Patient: sex F, age 29
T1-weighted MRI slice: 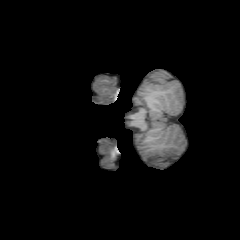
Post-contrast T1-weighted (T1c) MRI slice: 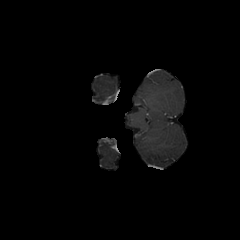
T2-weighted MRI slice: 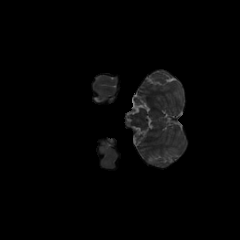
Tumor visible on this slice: yes
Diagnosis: Astrocytoma, IDH-mutant
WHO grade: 2